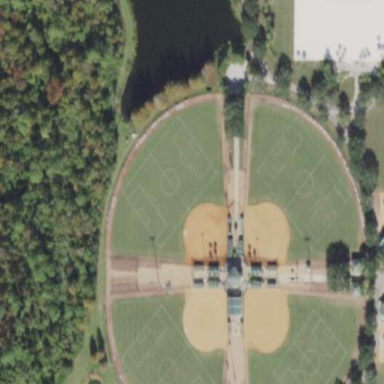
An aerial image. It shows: Baseball pitch for leisure land.